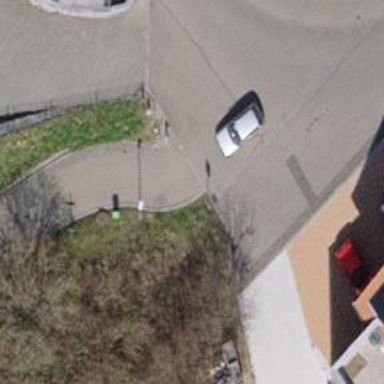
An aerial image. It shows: Cycle barrier.